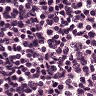
Metastatic tissue present: no